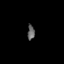
Tissue: skin
Cell type: Epithelial cells
Senescence score: 0.7334
Nuclear area (px): 106
Mean DAPI intensity: 97.123